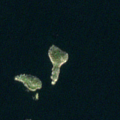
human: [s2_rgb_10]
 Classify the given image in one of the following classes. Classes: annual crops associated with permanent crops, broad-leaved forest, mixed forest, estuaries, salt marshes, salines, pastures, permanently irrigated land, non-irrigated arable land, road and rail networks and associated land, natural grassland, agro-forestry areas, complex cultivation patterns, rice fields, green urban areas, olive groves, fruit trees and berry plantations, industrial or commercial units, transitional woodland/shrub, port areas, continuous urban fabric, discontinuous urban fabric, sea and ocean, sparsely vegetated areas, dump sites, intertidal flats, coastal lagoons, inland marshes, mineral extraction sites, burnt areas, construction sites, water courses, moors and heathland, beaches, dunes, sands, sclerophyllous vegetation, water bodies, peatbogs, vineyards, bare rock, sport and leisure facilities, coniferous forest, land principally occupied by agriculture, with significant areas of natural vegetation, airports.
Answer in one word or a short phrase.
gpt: sea and ocean